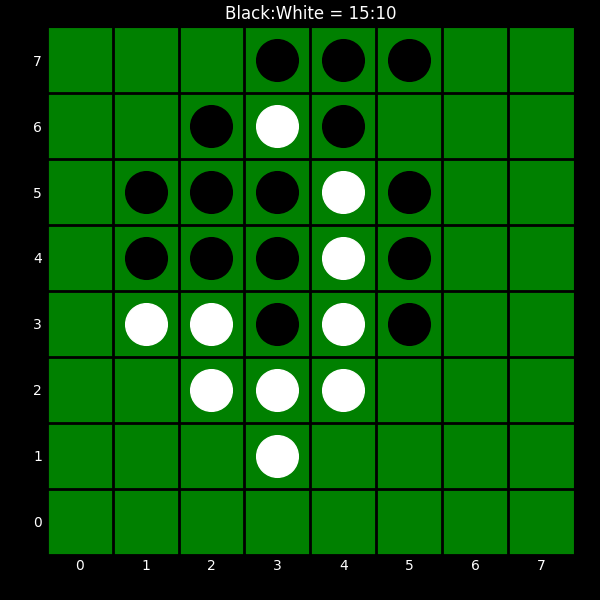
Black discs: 15
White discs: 10